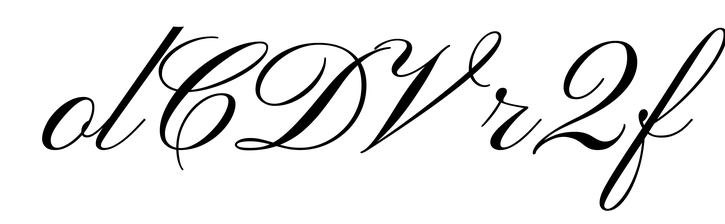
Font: PinyonScript-Regular